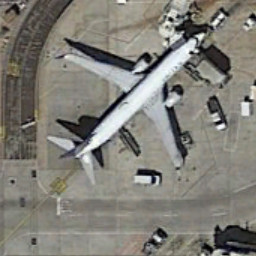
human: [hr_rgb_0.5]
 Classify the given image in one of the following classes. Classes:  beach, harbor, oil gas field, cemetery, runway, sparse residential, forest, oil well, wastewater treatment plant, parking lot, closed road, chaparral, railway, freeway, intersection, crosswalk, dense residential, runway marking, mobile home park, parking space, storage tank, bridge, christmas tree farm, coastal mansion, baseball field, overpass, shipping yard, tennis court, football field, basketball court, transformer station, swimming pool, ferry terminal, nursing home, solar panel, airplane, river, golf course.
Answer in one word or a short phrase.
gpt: airplane